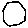
Label: hexagon